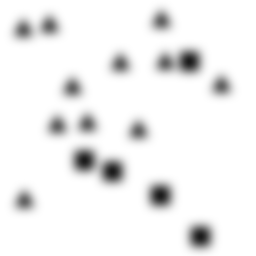
Squares: 5
Triangles: 11
Stars: 0
Total shapes: 16